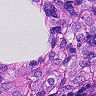
Metastatic tissue present: yes